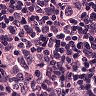
Metastatic tissue present: yes